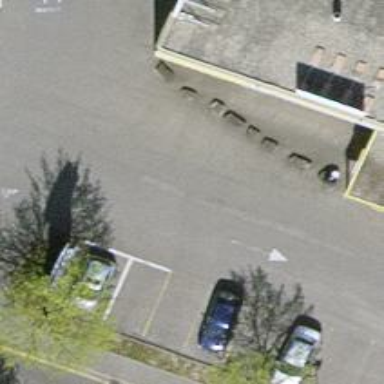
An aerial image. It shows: Block barrier.